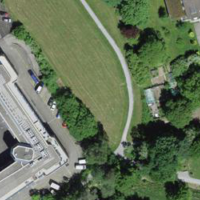
EUNIS habitat code: 53
Species observed at this site:
Trifolium repens
Araneus diadematus
Ajuga reptans
Lasius fuliginosus
Anas platyrhynchos
Lamium maculatum